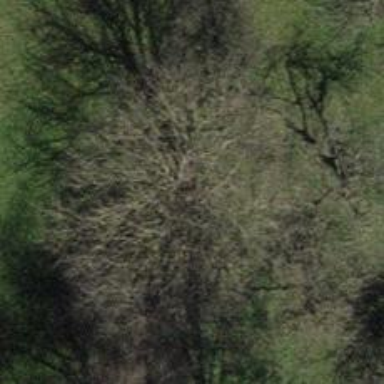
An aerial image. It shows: Single tag "natural: tree."